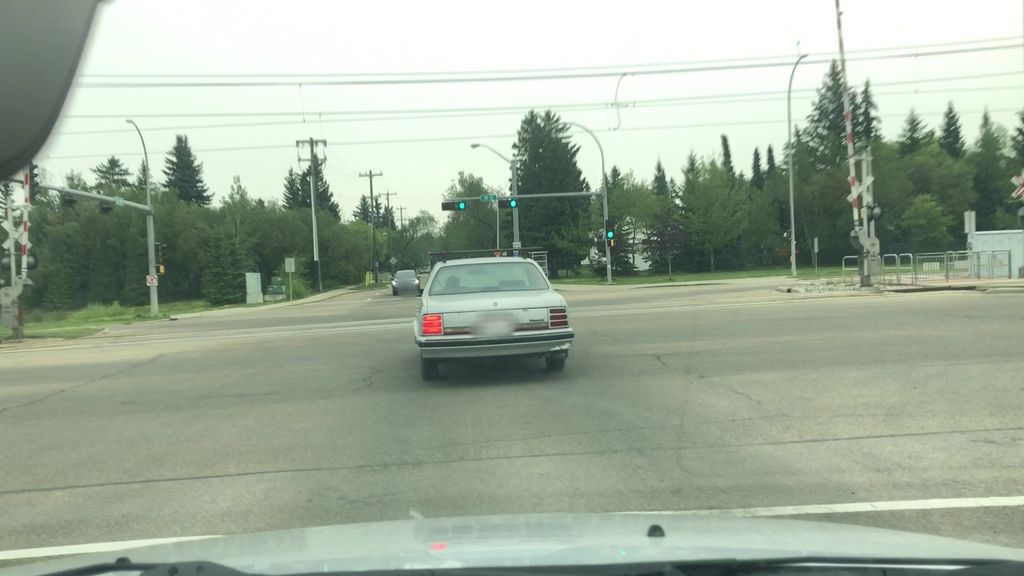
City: edmonton